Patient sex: M
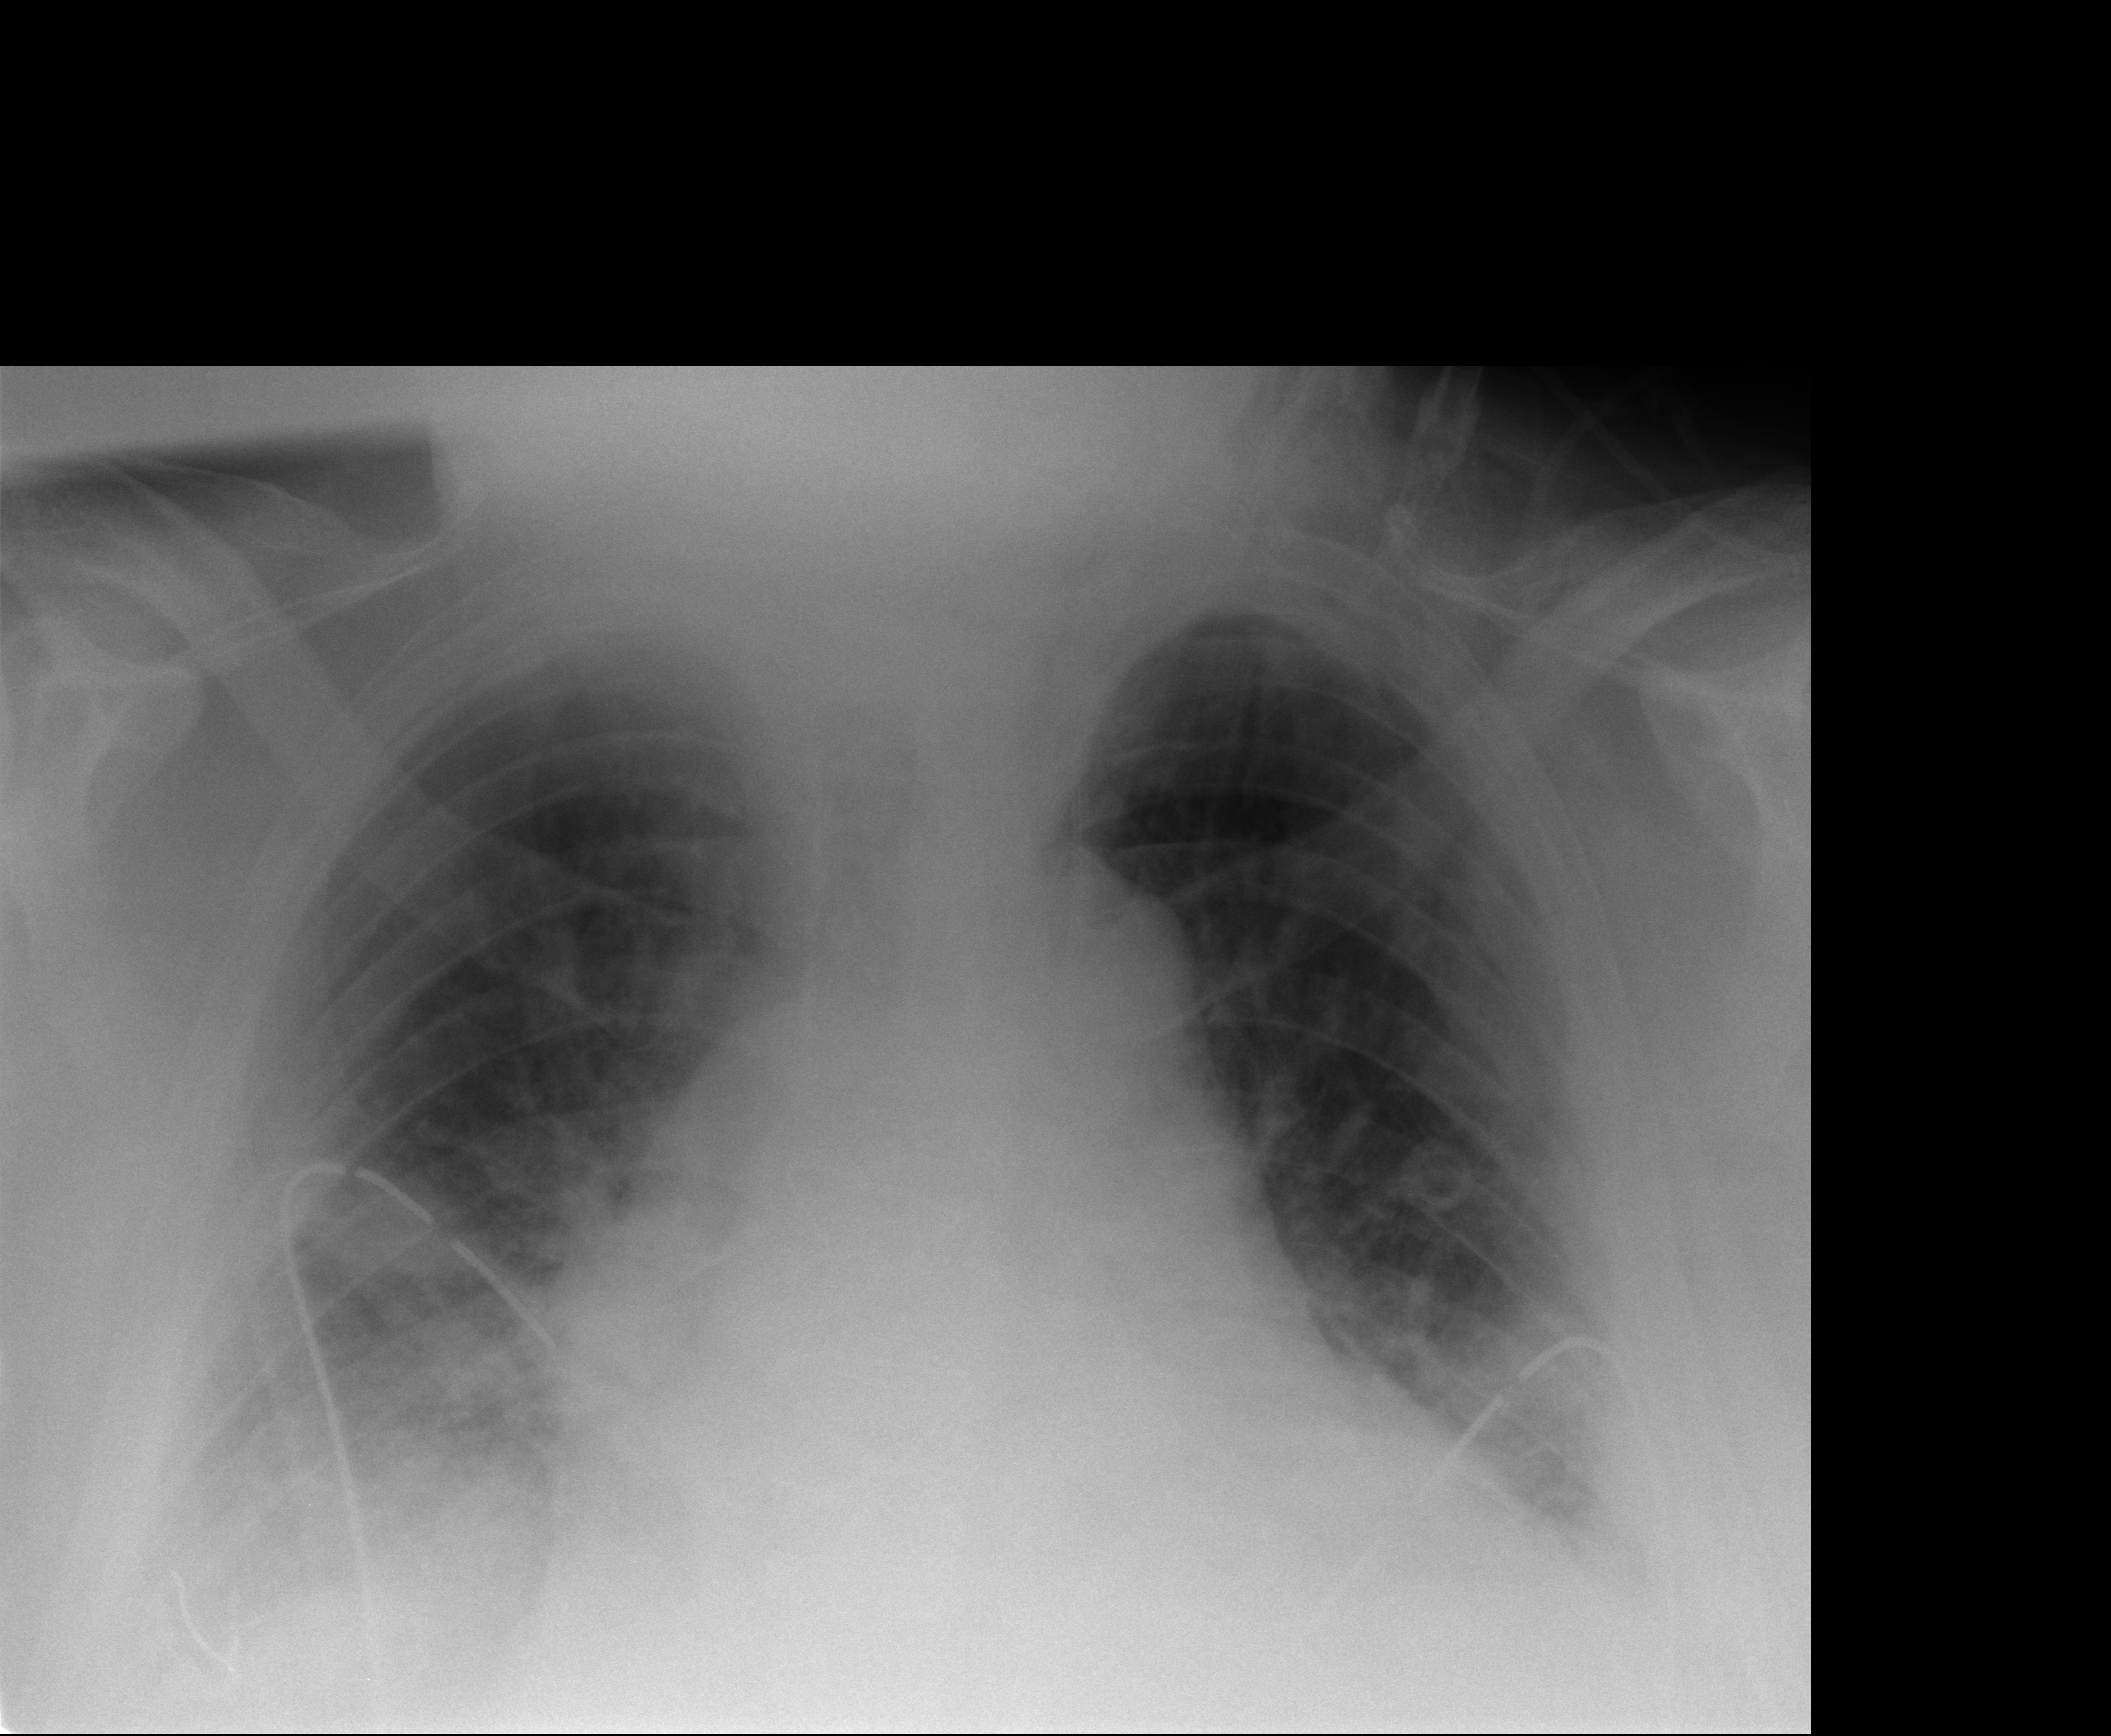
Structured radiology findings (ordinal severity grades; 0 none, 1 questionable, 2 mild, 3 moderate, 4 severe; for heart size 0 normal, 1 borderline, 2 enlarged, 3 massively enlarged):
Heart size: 2
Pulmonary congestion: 2
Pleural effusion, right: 2
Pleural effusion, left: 2
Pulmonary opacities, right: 1
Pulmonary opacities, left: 0
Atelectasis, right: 2
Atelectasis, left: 2